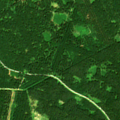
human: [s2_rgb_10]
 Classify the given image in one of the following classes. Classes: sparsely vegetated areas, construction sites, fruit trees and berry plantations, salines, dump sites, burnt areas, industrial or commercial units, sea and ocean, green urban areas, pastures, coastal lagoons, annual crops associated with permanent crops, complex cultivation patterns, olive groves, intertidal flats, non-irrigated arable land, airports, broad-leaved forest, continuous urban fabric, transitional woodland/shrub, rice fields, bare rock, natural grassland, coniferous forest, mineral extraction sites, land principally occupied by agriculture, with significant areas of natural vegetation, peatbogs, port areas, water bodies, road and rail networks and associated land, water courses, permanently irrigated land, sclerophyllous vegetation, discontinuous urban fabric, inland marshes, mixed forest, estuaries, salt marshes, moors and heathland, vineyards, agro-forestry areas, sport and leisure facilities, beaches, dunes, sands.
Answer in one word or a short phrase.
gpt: coniferous forest